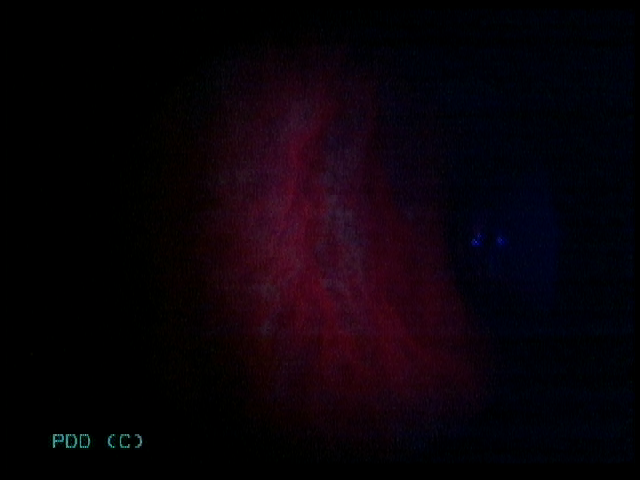
Modality: BLC
Class: Non-malignant
Subclass: BenignNOS
Lesion: L2
Morphology: Non-papillary
Bladder cancer association: No